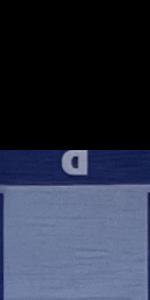
Label: Empty